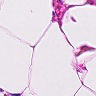
Metastatic tissue present: no